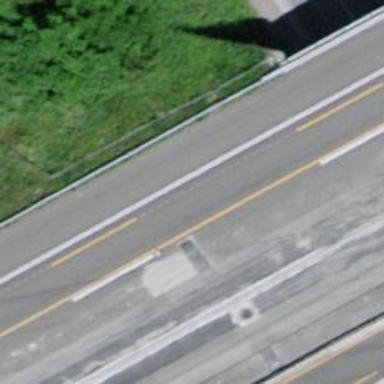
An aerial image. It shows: Motorway bridge.